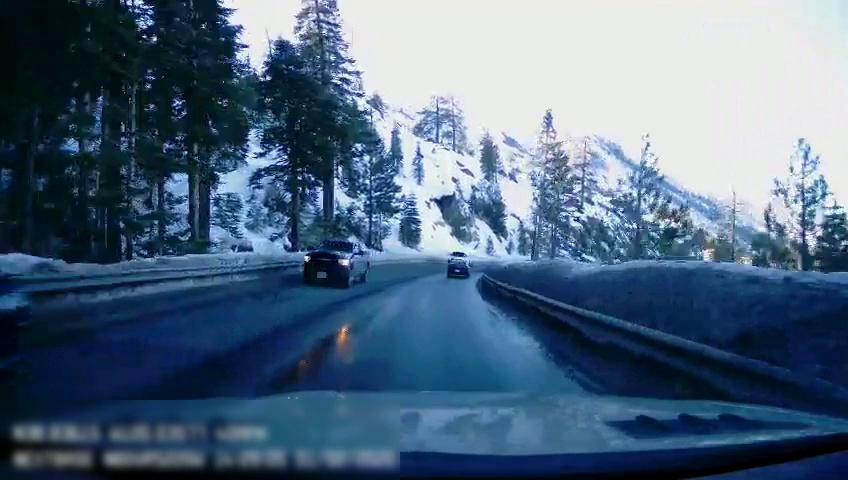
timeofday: Day
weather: Sunny
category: Drivable Space
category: Vehicles | SUV
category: Vehicles | SUV
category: Vehicles | SUV
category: Vehicles | Car